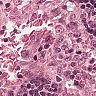
Metastatic tissue present: no